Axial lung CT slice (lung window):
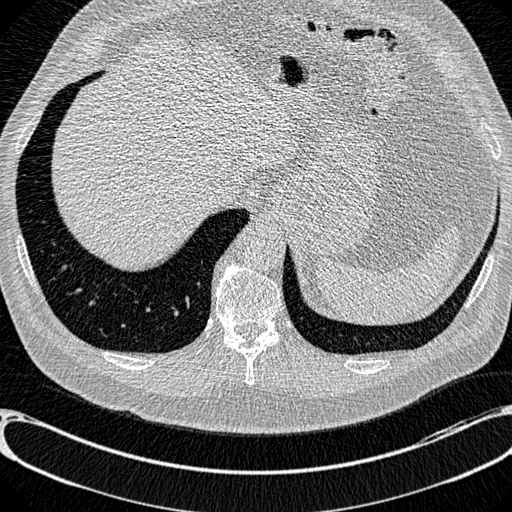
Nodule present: no